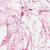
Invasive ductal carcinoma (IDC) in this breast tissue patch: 0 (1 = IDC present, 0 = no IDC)